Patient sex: F
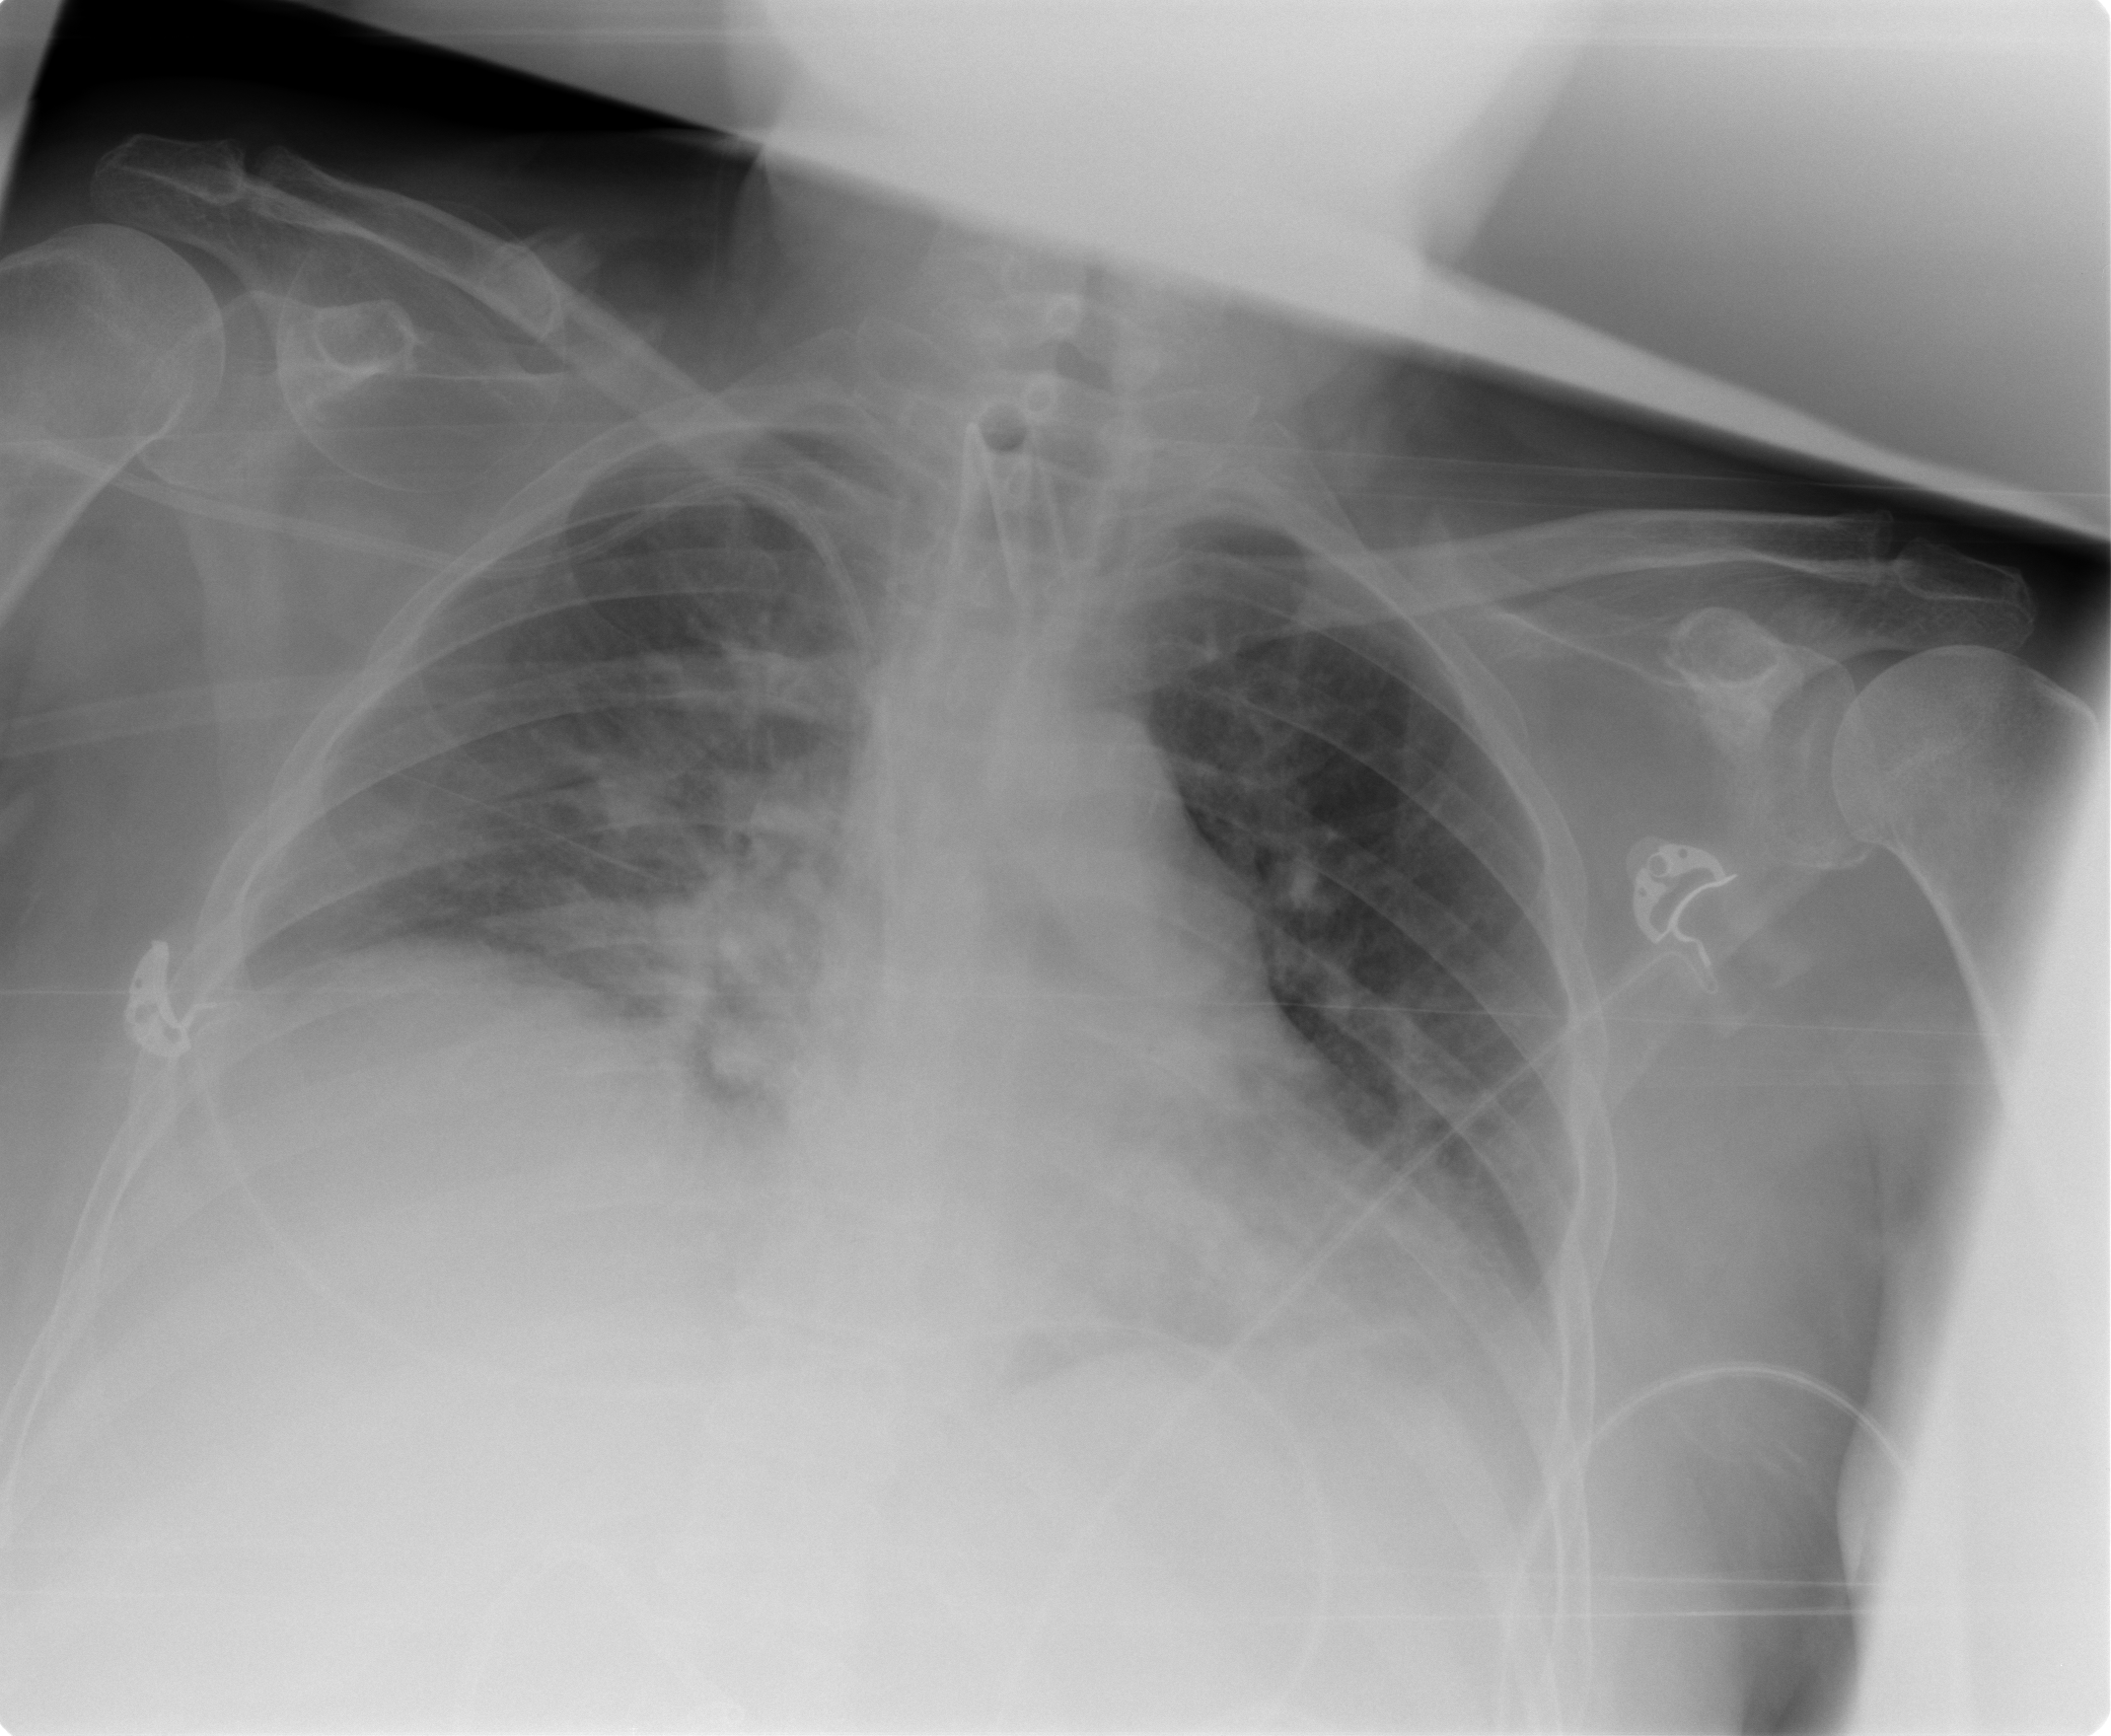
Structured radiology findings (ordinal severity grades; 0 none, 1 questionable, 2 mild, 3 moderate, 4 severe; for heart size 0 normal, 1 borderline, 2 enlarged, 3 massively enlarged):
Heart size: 1
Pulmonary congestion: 3
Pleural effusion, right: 2
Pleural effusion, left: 2
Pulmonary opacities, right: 2
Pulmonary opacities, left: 2
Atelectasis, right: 2
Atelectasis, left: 2